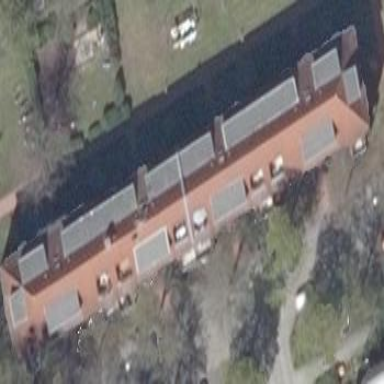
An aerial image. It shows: Building with red roof.